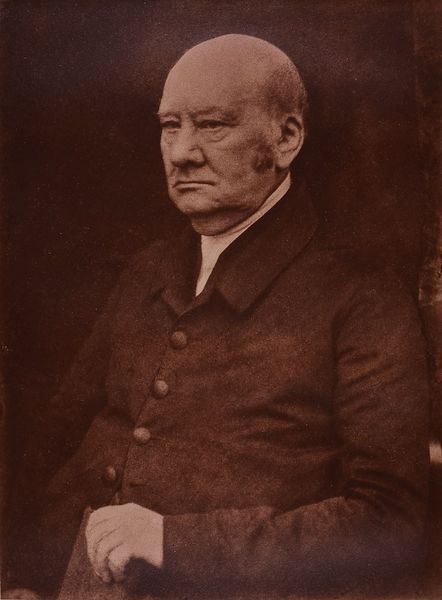
Titel: Dr. Bunting
Künstler: David Octavius Hill
Standort: Hamburg
Institution: Museum für Kunst und Gewerbe Hamburg
Schlagwörter: mann, portrait, figur, person, papier, foto, fotografie, photographie, photo, lichtbild, historische, bildwerke, angewandte und bildende kunst, hessische systematik, porträt, persönlichkeit, porträtfotografie, porträtphotographie, hüftbild, pigmentdruck, kartonpassepartout